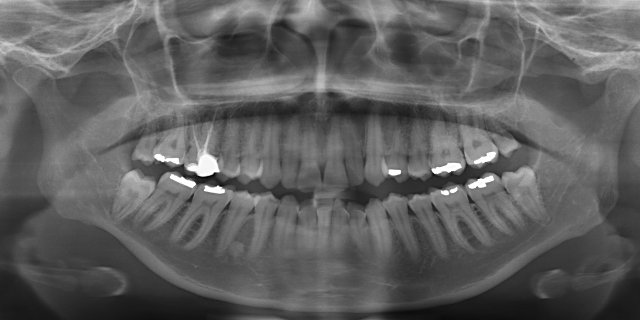
adult